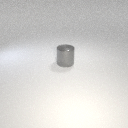
large gray metal cylinder